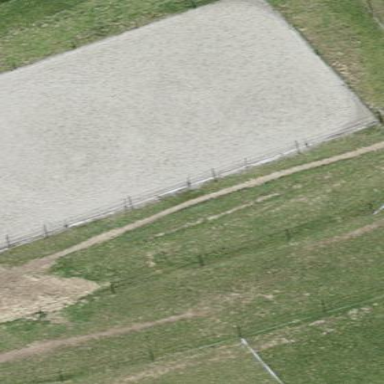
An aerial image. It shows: Equestrian pitch for leisure land activities.